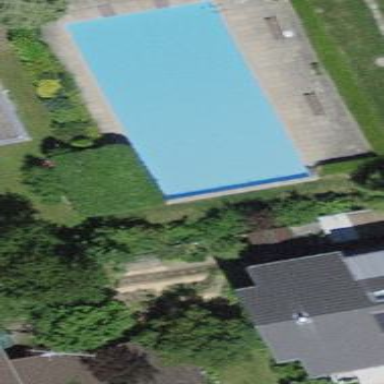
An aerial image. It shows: Swimming pool located in leisure land.